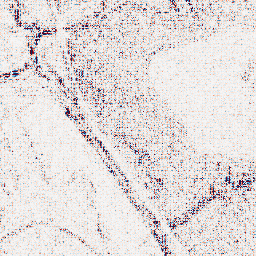
Category: wavelet
Decomposition family: wavelet_biorthogonal
Decomposition parameters: wavelet: bior4.4
level: 1
Upsampling method: sinc_blackman
Upsampling parameters: scale: 2
kernel_size: 4
Upsampling scale: 2